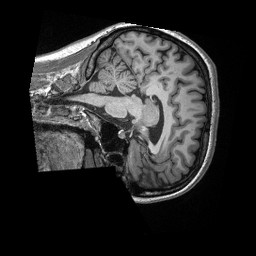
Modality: T1w
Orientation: sagittal
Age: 21
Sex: female
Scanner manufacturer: siemens
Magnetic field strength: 3 T
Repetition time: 2.3 s
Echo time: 0.00308 s